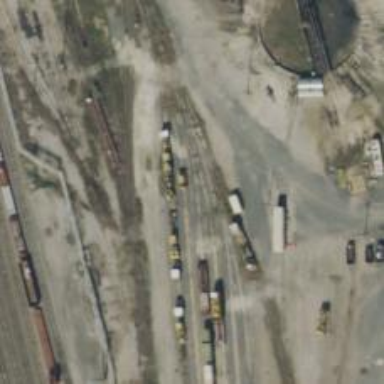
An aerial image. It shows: Railway yard.